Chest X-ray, PA view. Patient: 57 years old, sex F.
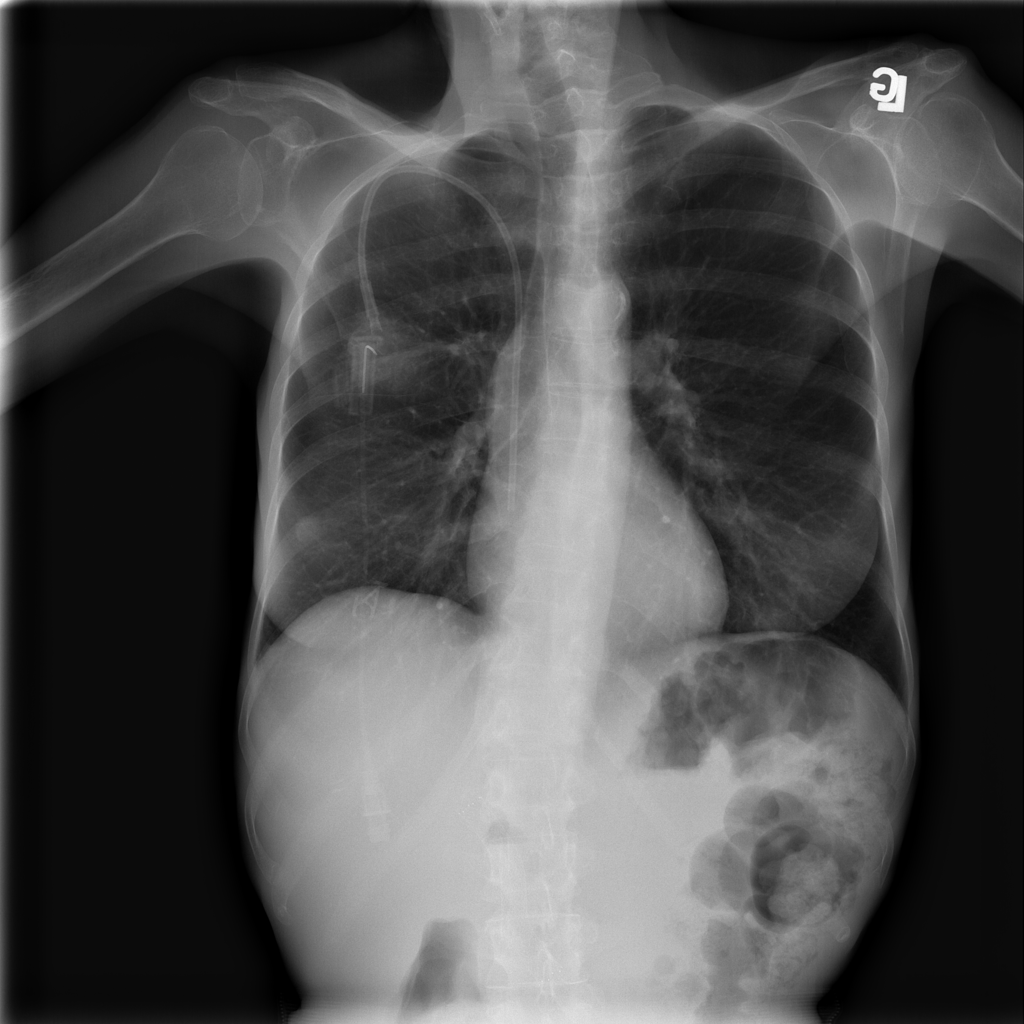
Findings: No Finding